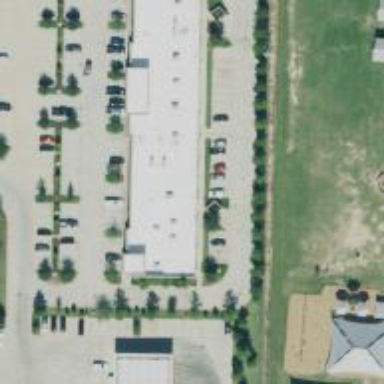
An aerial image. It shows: Veterinary facility.